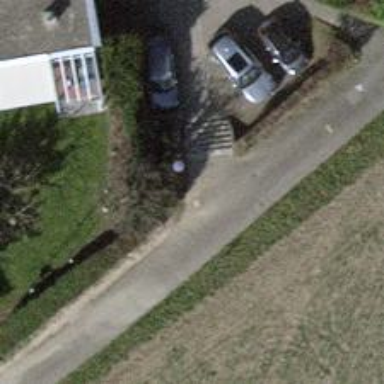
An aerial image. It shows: Hedge barrier.